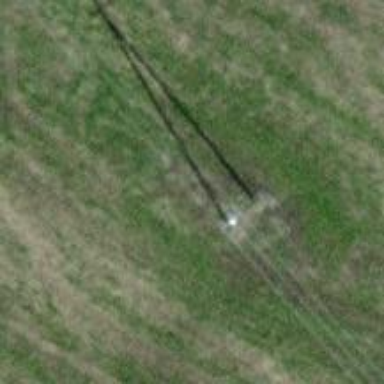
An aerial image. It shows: Power pole.